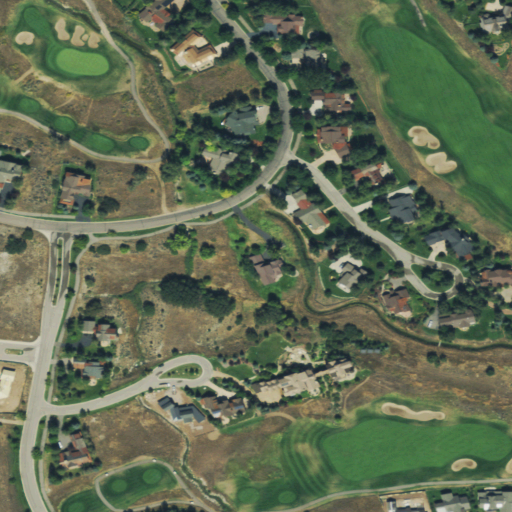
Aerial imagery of valley in Colorado named Bowles Gulch containing open development, low intensity development, medium intensity development, and shrub